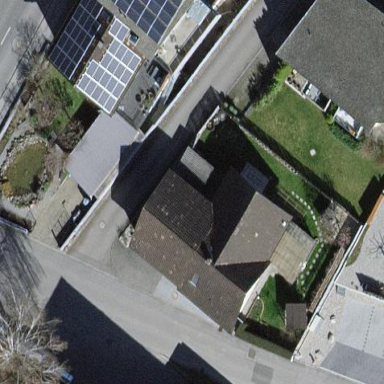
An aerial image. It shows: Gabled house with brown roof tiles.